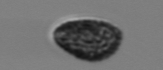
Label: Pseudochattonella_farcimen